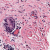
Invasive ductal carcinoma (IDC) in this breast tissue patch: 0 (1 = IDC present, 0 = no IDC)